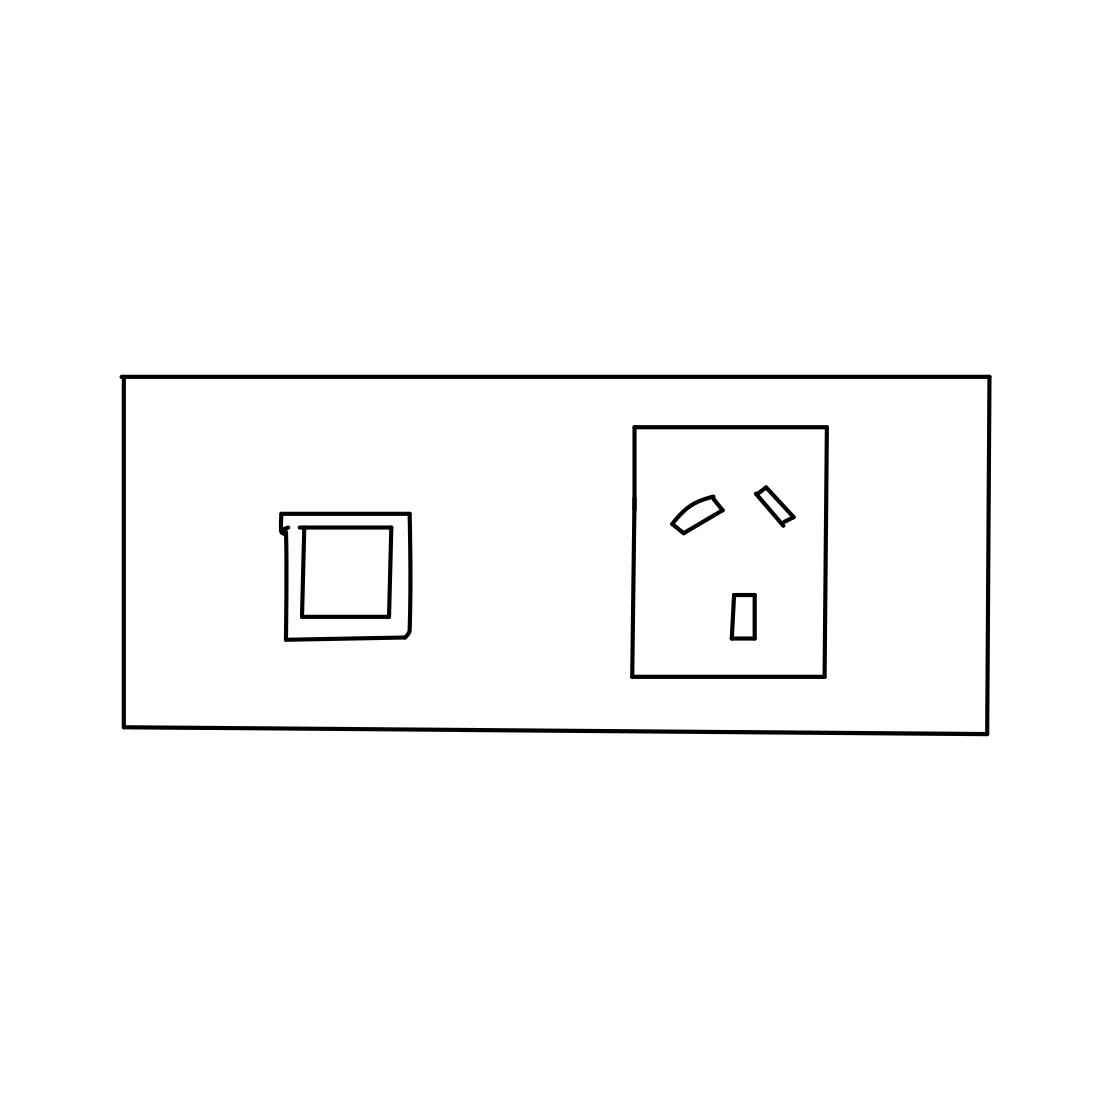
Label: power outlet